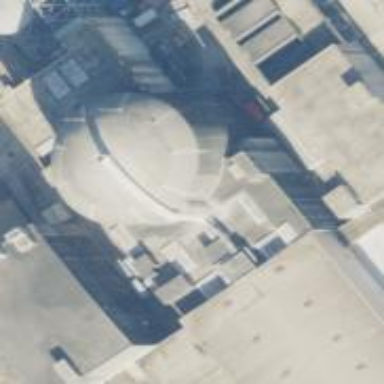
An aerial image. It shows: Nuclear power generator.